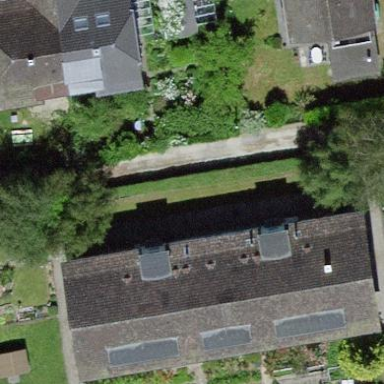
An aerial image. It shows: Gabled roof made of roof tiles on apartment building.